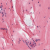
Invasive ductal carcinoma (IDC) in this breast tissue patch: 0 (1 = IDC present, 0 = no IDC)